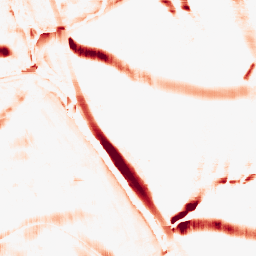
Category: morphological
Decomposition family: morphological_rect
Decomposition parameters: operation: opening
width: 20
height: 20
Upsampling method: bicubic_3x
Upsampling parameters: scale: 3
Upsampling scale: 3